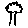
Label: tree